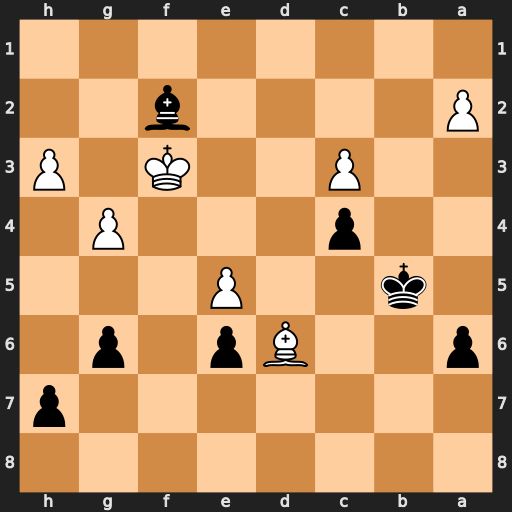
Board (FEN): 8/7p/p2Bp1p1/1k2P3/2p3P1/2P2K1P/P4b2/8
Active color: b
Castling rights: -
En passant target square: -
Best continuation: Be1 Ke4 Bxc3